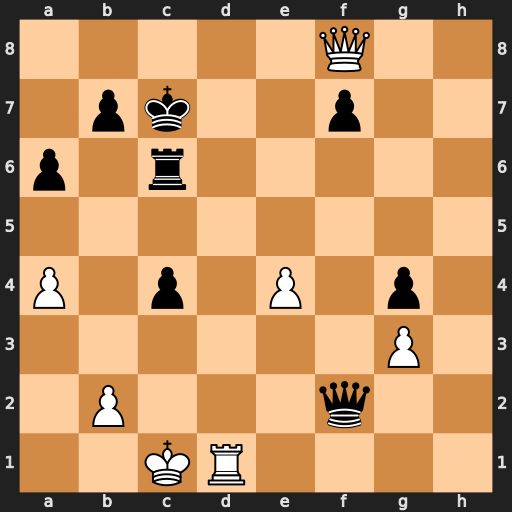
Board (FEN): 5Q2/1pk2p2/p1r5/8/P1p1P1p1/6P1/1P3q2/2KR4
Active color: w
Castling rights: -
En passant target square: -
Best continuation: Qd8#